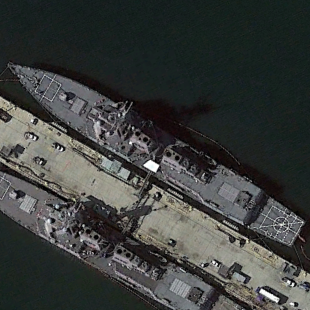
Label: destroyer